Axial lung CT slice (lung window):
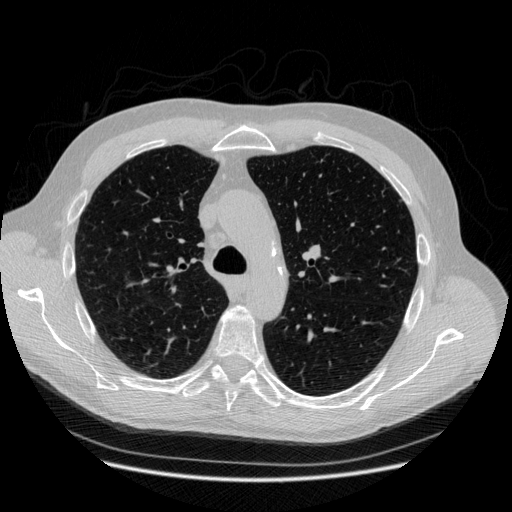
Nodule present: no